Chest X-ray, PA view. Patient: 61 years old, sex M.
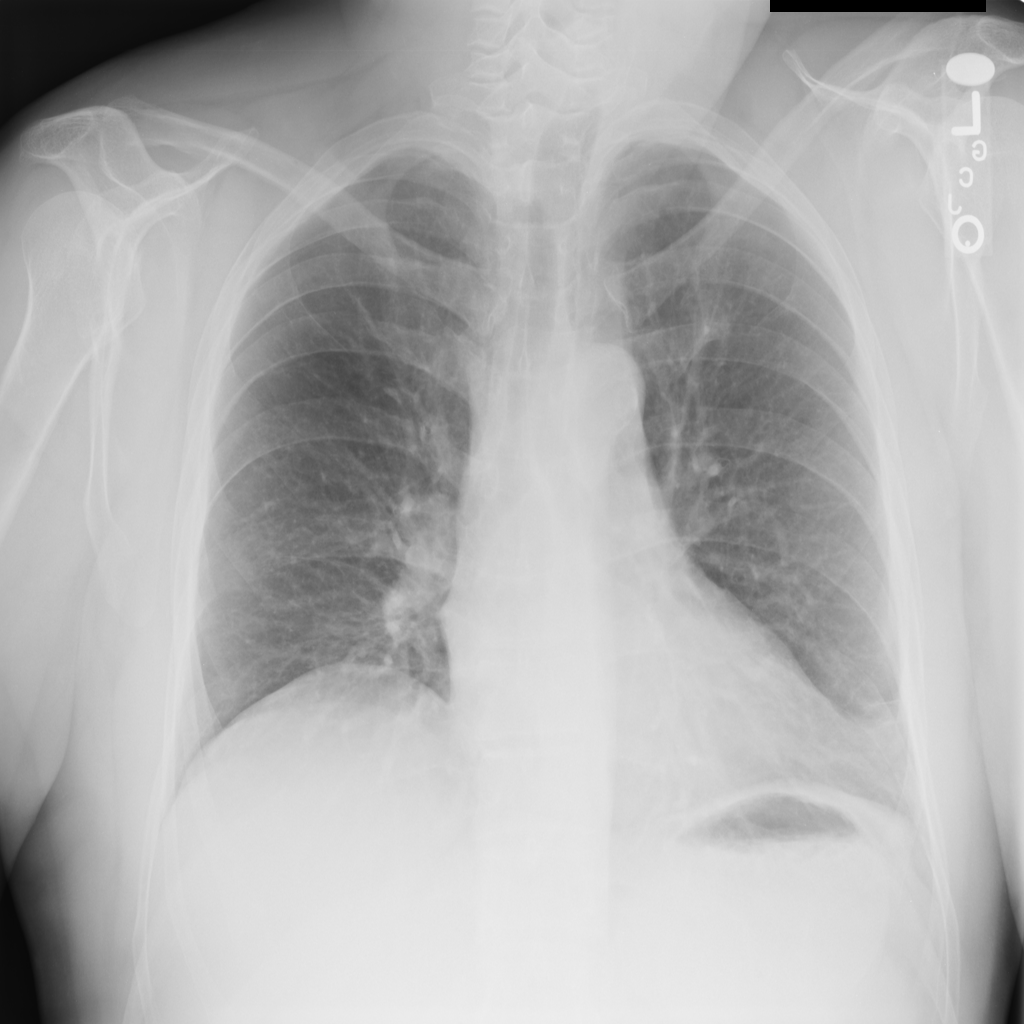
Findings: No Finding